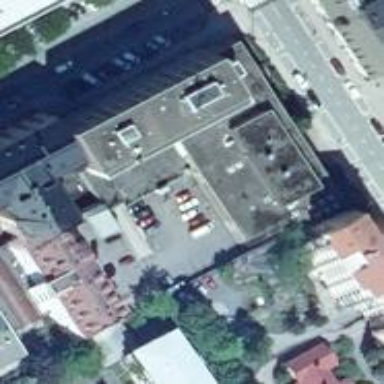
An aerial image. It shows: Office building with flat gravel roof.